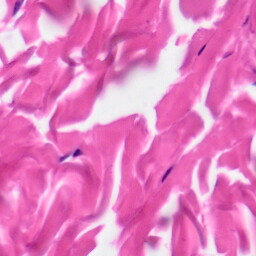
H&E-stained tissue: Skin